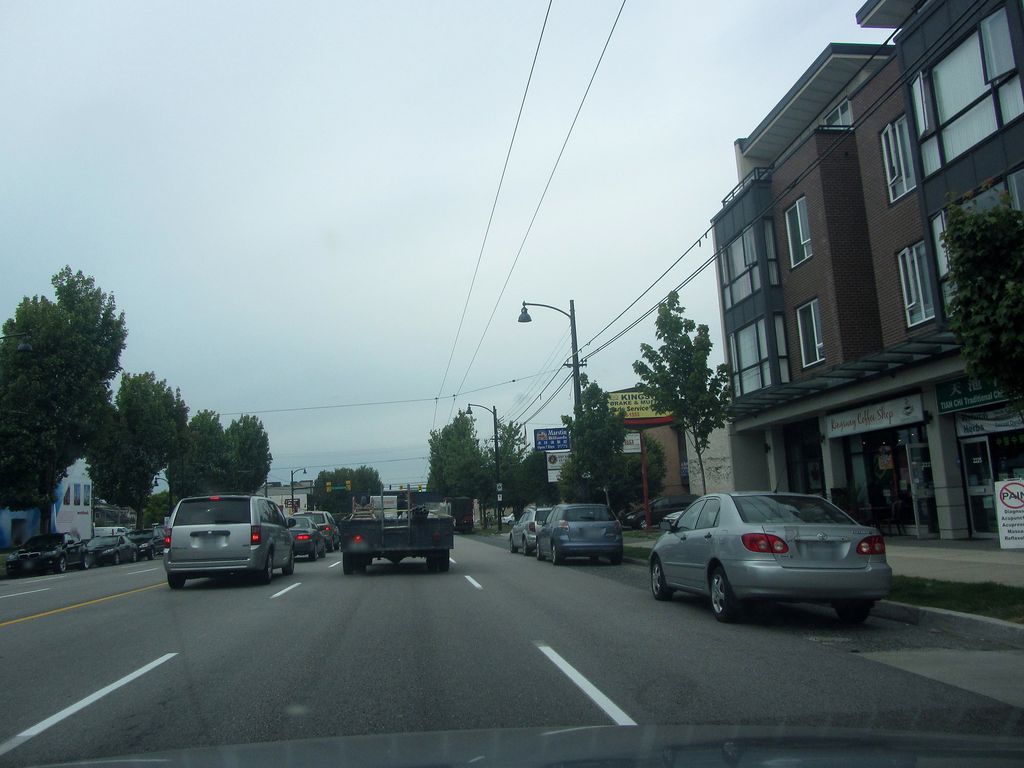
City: vancouver